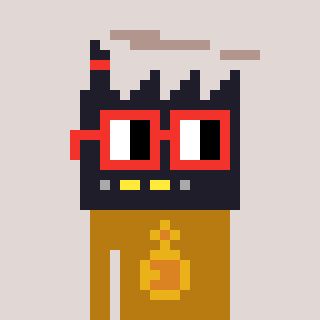
a pixel art character with square red glasses, a factory-shaped head and a gold-colored body on a warm background